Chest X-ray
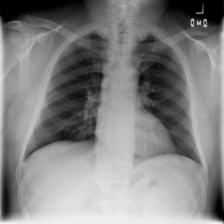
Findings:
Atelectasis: negative
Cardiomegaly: negative
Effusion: negative
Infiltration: negative
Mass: negative
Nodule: negative
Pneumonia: negative
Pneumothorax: negative
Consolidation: negative
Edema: negative
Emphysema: negative
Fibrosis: negative
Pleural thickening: negative
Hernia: negative